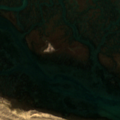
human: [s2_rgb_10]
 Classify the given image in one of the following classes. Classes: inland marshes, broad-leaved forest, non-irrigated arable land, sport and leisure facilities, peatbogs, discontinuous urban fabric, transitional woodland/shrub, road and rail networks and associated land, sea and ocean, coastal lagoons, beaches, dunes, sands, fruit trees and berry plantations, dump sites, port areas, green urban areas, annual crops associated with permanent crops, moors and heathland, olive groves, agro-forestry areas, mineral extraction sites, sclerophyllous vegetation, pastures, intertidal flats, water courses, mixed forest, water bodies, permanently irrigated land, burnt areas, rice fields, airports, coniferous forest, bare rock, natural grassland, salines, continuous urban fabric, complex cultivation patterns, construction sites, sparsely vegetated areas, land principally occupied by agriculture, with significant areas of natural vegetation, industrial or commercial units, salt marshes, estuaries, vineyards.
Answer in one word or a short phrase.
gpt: beaches, dunes, sands, salt marshes, intertidal flats